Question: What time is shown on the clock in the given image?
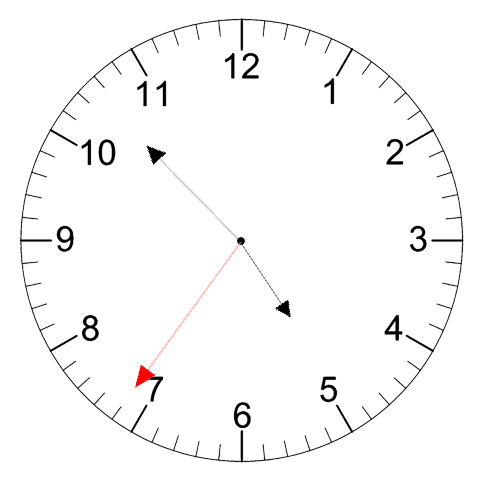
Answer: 04:52:36